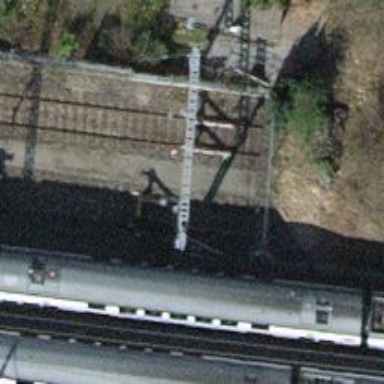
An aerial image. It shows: Railway buffer stop.